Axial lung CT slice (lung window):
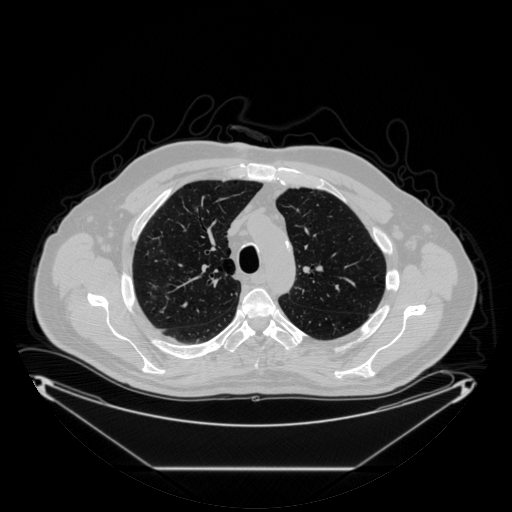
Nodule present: no